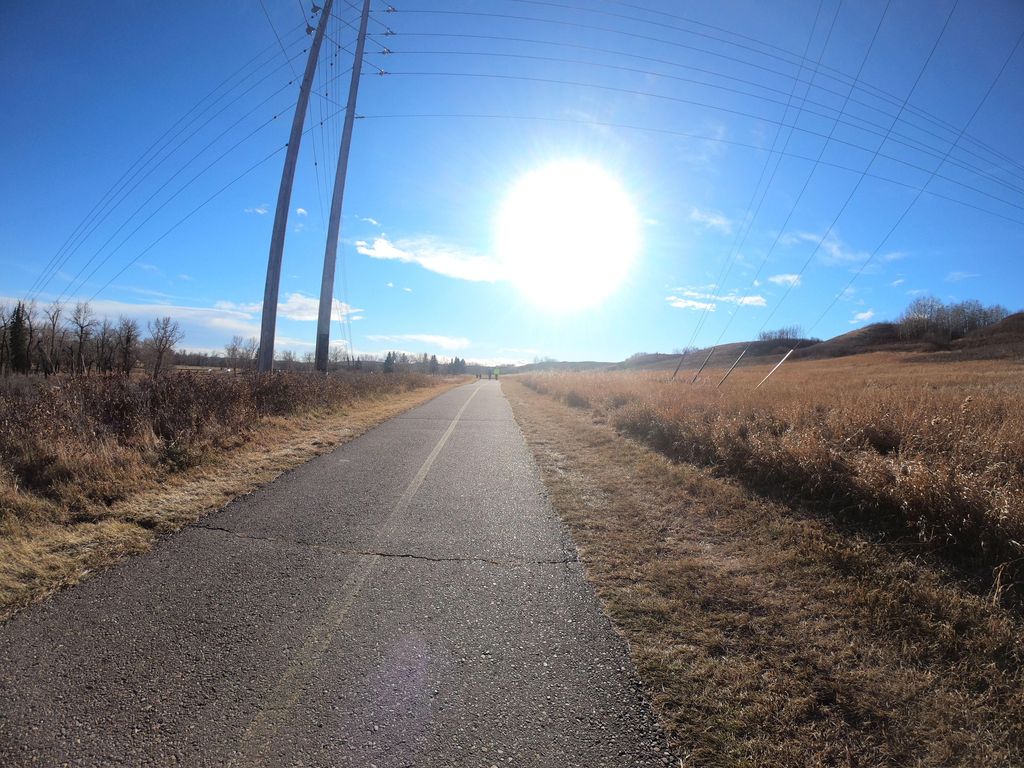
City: calgary